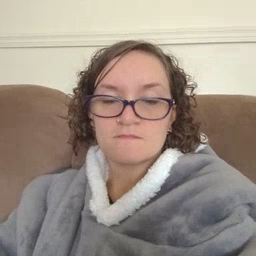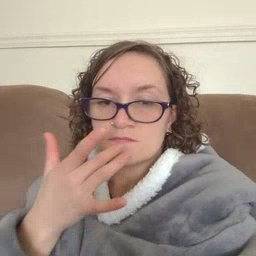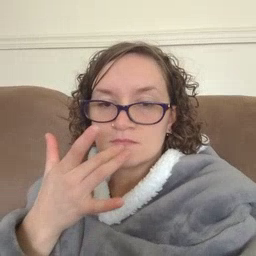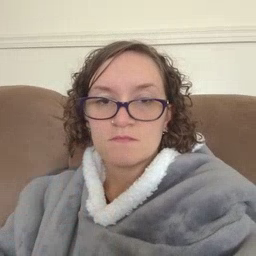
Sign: taste